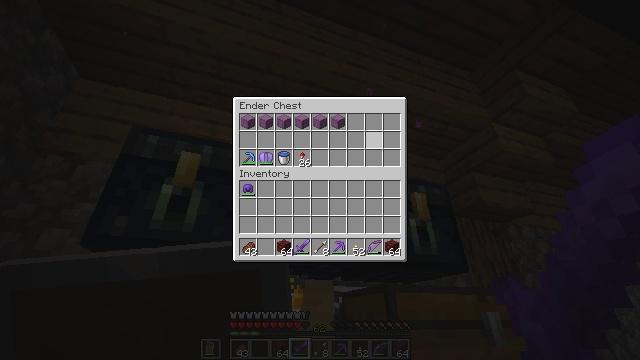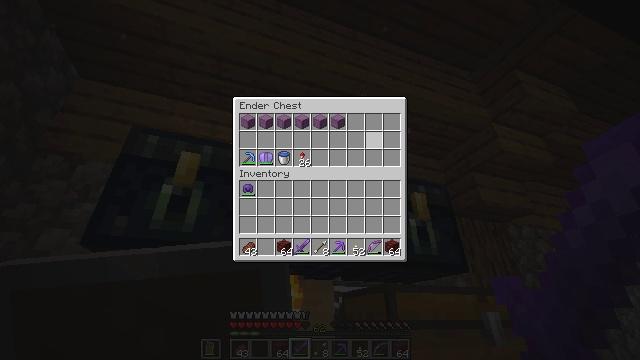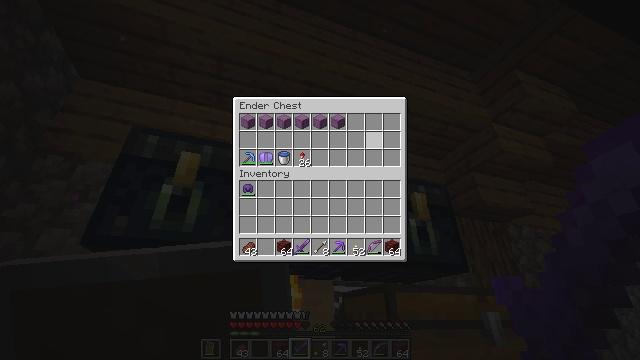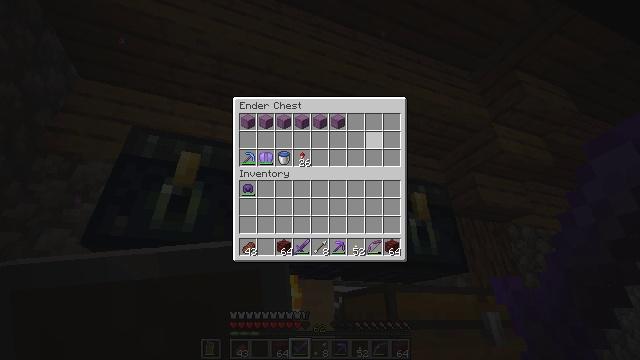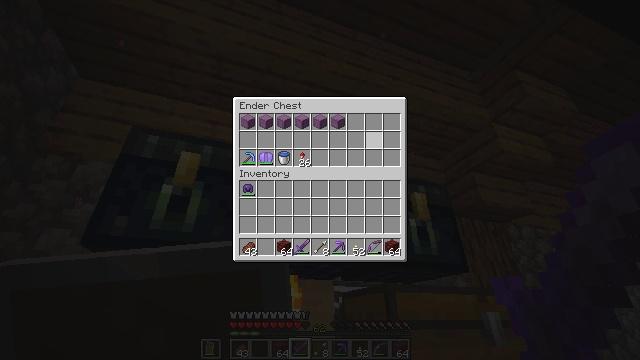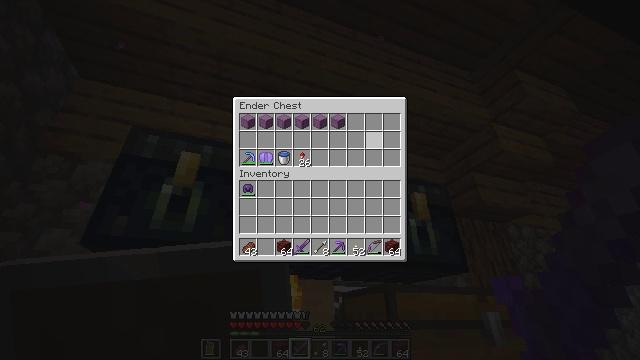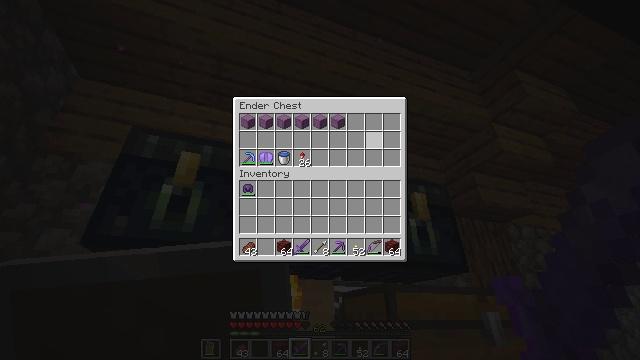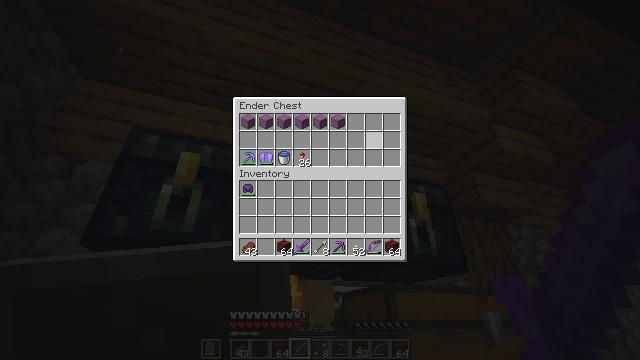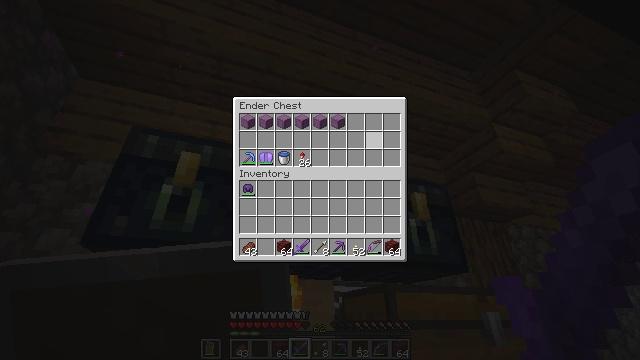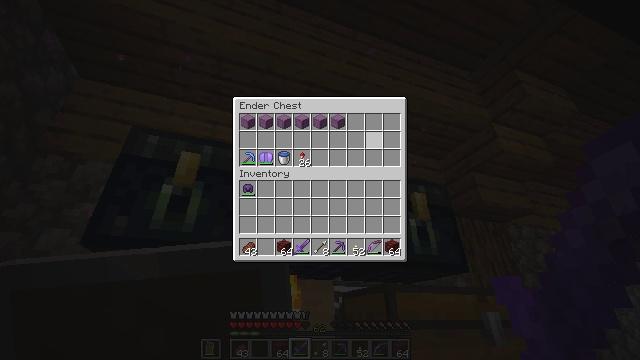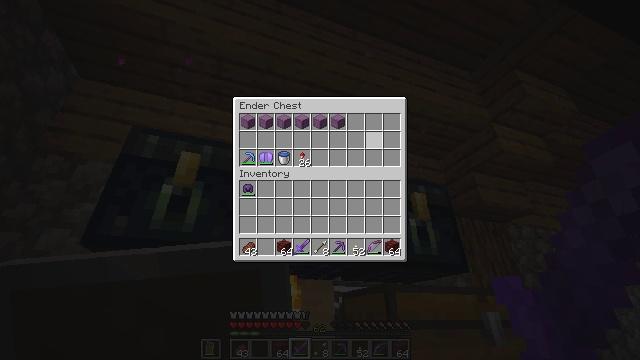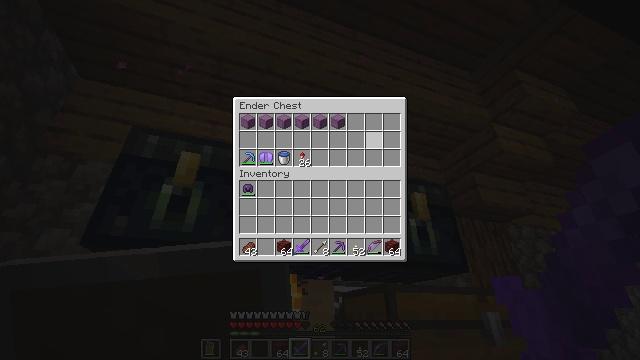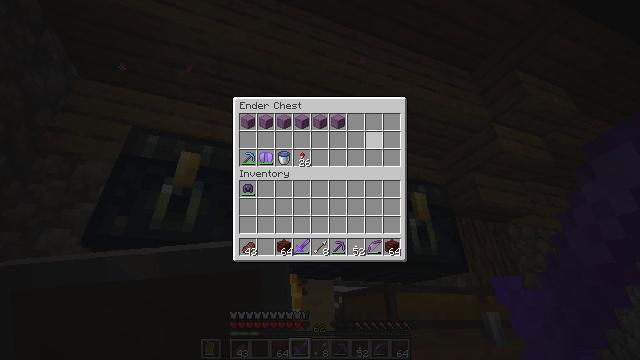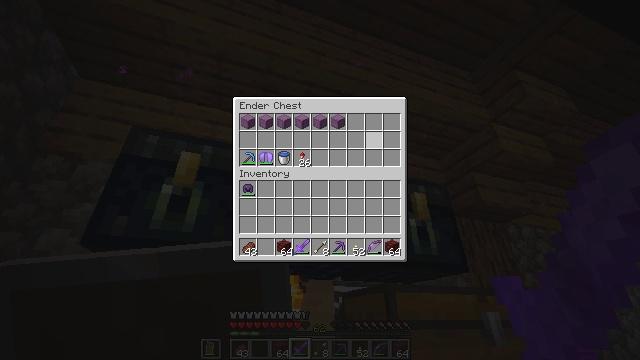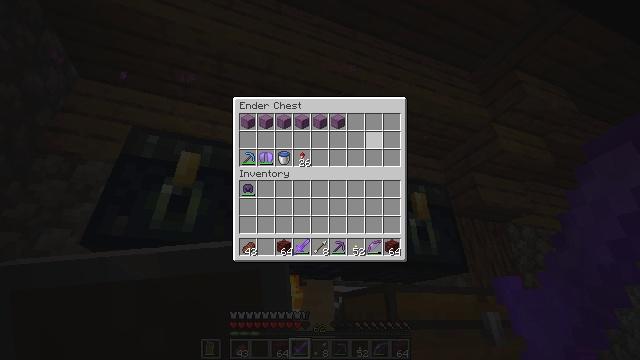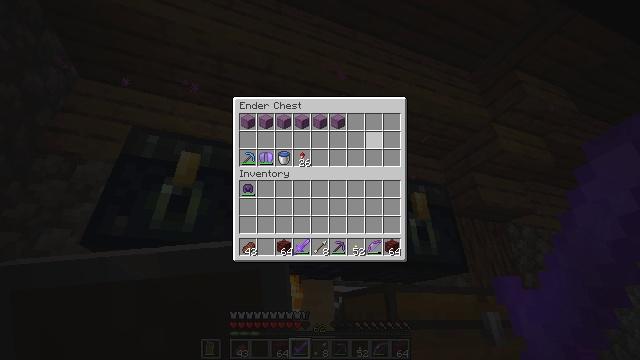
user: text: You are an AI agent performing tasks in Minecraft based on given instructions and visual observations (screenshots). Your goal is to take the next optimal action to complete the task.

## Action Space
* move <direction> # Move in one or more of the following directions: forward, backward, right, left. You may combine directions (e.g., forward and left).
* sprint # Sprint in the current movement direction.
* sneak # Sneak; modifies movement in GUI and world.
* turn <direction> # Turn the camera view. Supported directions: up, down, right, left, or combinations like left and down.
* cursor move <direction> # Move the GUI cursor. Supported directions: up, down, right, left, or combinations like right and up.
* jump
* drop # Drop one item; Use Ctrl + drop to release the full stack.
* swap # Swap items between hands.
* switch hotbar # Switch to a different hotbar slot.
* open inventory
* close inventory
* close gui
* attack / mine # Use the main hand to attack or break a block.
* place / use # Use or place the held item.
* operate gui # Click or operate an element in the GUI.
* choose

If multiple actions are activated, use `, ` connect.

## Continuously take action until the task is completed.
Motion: motion action
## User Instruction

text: Left click on the ender chest to mine.
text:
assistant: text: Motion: no_op
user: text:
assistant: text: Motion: no_op
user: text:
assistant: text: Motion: no_op
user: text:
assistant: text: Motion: no_op
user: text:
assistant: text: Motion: no_op
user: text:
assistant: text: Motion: no_op
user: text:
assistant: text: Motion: no_op
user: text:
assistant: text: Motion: no_op
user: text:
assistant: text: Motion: no_op
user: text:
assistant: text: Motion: no_op
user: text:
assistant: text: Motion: no_op
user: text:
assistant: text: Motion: no_op
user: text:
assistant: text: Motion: no_op
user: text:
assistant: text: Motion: no_op
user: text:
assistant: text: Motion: no_op
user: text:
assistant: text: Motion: no_op
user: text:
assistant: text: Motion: no_op
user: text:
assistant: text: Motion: no_op
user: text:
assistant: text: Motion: no_op
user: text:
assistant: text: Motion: no_op
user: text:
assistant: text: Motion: no_op
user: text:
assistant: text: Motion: no_op
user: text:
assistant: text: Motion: no_op
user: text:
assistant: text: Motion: no_op
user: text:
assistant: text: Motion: no_op
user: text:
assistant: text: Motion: no_op
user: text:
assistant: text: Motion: no_op
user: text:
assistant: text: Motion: no_op
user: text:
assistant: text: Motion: no_op
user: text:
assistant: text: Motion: no_op